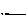
Label: line